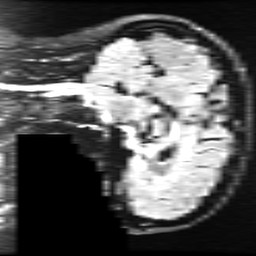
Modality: FLAIR
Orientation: sagittal
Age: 27
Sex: female
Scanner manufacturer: ge
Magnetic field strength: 3 T
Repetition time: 11 s
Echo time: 0.1497 s